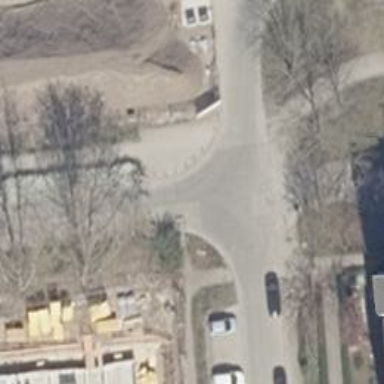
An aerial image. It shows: Footway along the road.